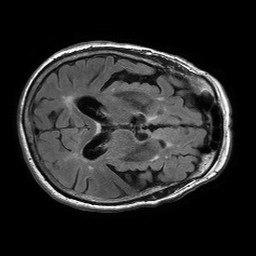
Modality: FLAIR
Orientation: axial
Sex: female
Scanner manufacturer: philips
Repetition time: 11 s
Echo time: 0.125 s